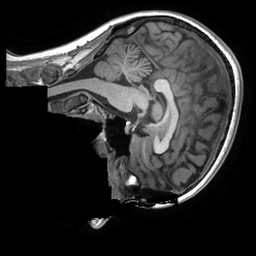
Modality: T1w
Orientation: sagittal
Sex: female
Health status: healthy
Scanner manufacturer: ge